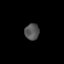
Tissue: lung
Cell type: Endothelial cells
Senescence score: 0.1234
Nuclear area (px): 230
Mean DAPI intensity: 85.078